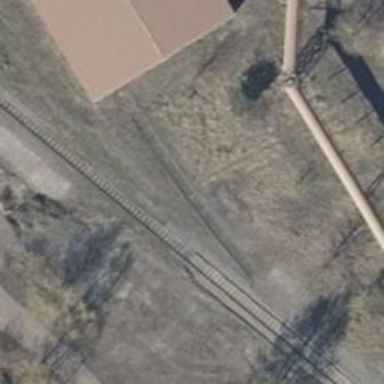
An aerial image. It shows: Railway yard.